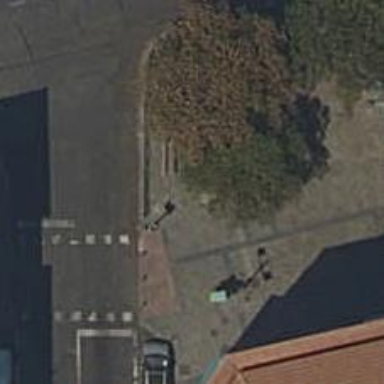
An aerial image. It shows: Taxi stand.